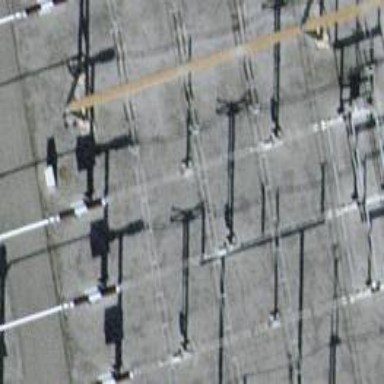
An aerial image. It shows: Three power lines with cables.